Field crop: maize
Growth stage: 2
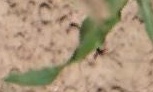
Species: maize